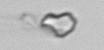
Label: detritus_transparent